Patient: sex M, age 77
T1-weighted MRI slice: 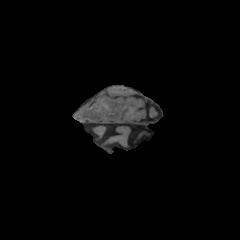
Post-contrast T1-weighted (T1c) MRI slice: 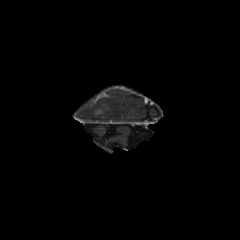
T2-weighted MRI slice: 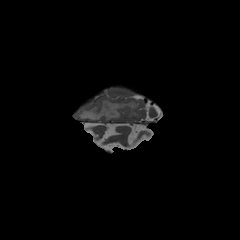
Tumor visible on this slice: yes
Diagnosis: Glioblastoma, IDH-wildtype
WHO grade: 4